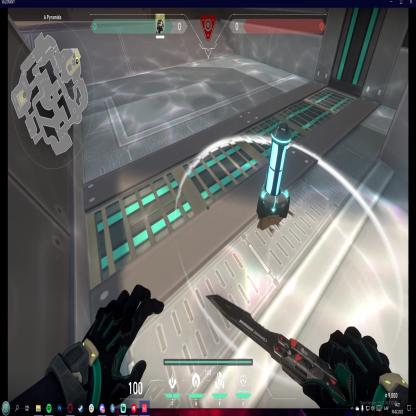
Label: planted spike